Field crop: maize
Growth stage: 2
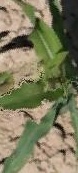
Species: maize